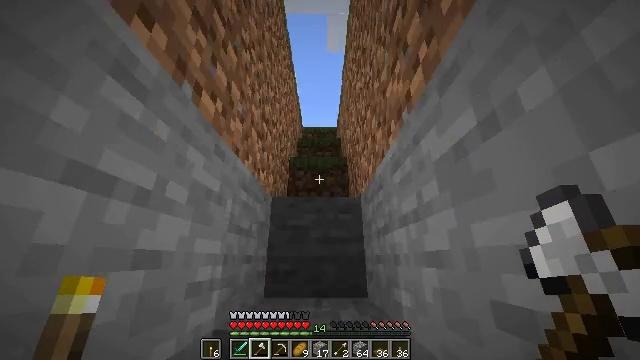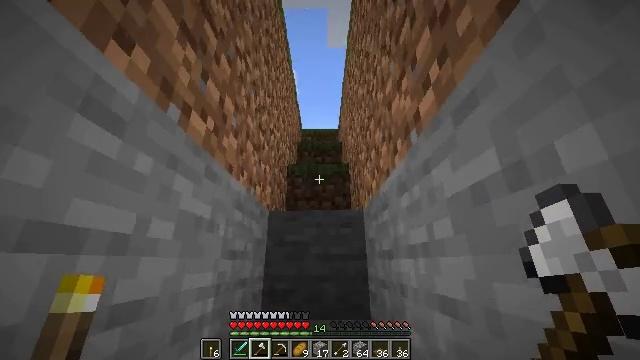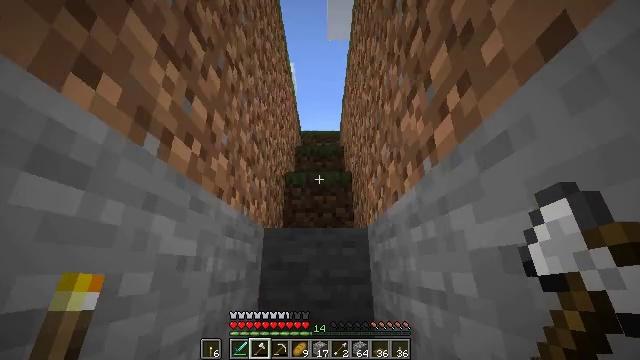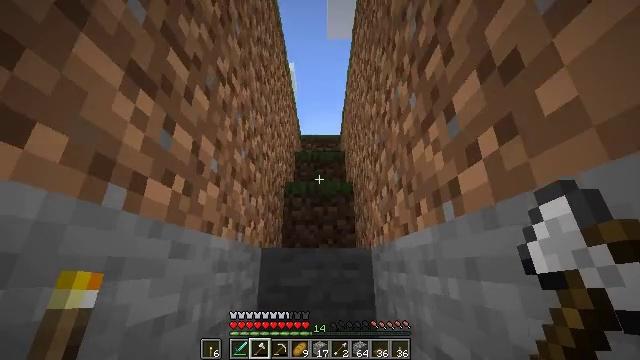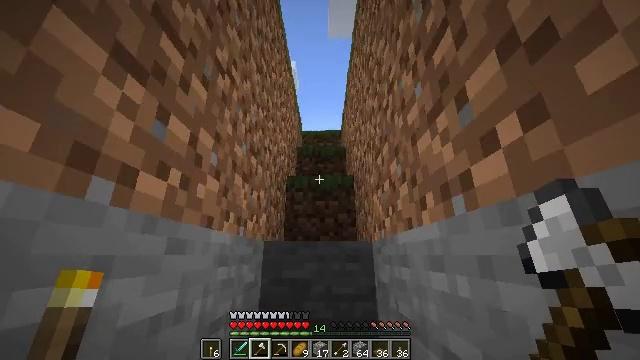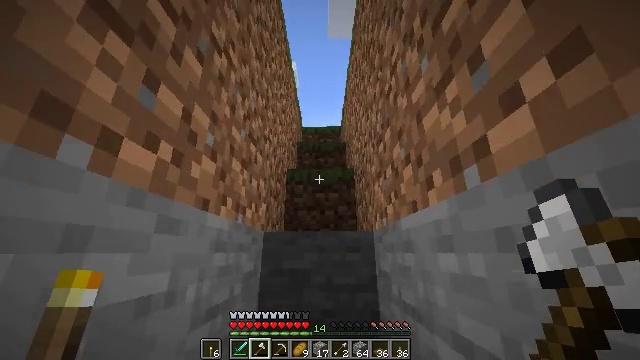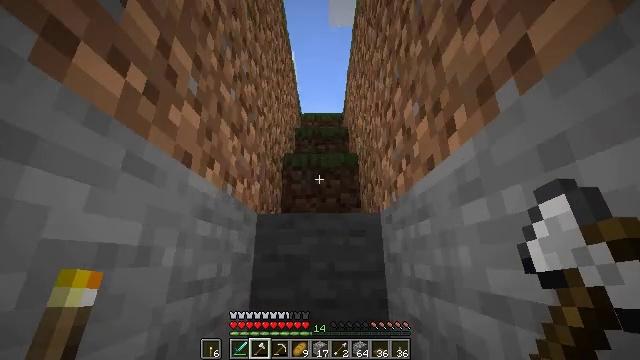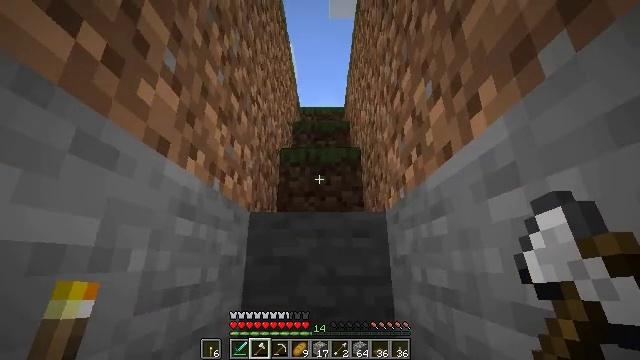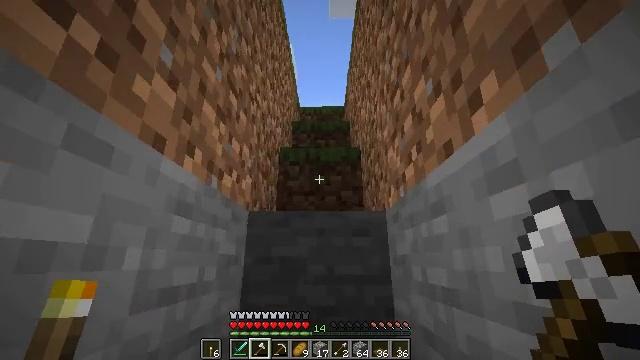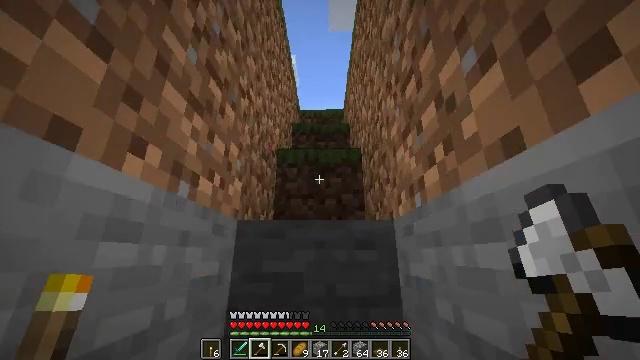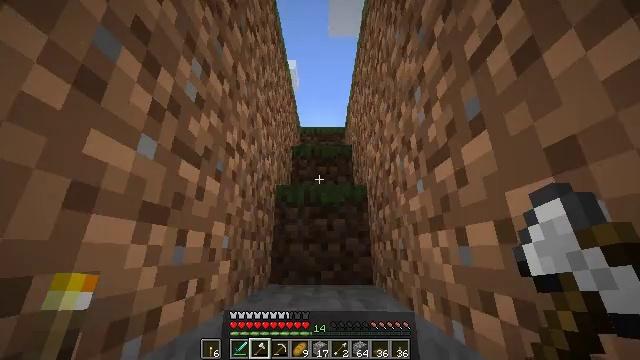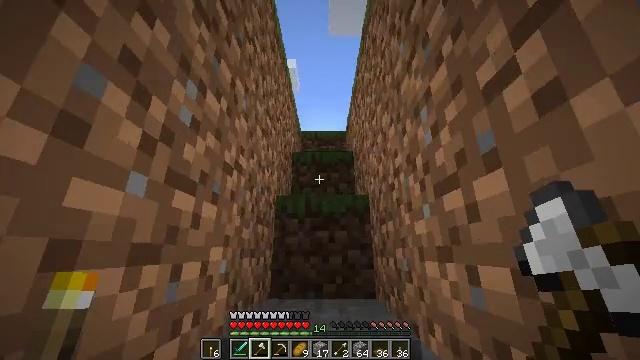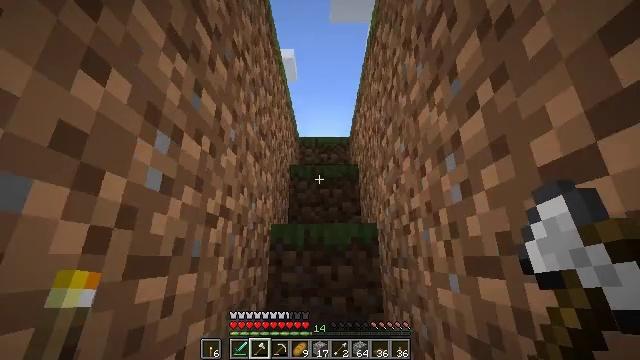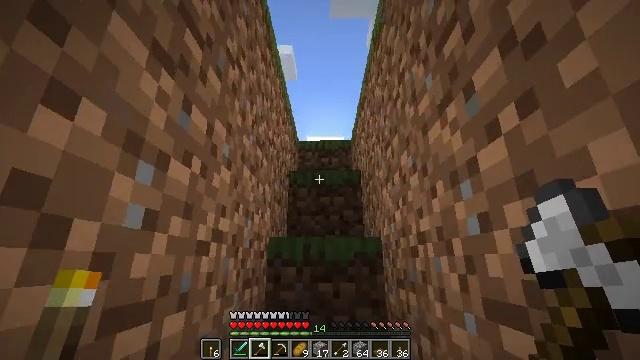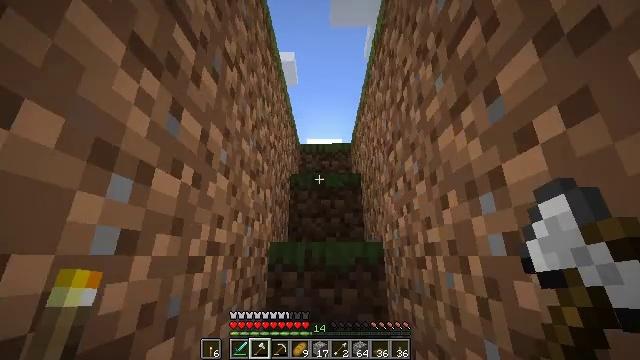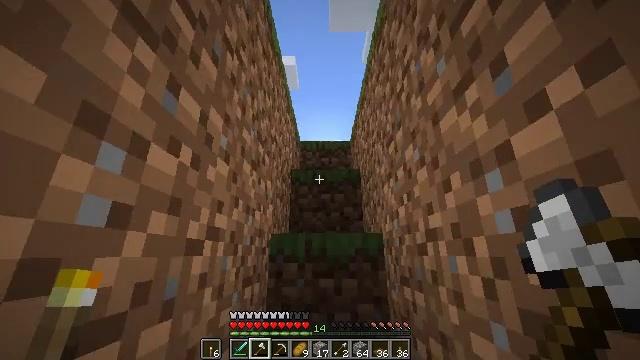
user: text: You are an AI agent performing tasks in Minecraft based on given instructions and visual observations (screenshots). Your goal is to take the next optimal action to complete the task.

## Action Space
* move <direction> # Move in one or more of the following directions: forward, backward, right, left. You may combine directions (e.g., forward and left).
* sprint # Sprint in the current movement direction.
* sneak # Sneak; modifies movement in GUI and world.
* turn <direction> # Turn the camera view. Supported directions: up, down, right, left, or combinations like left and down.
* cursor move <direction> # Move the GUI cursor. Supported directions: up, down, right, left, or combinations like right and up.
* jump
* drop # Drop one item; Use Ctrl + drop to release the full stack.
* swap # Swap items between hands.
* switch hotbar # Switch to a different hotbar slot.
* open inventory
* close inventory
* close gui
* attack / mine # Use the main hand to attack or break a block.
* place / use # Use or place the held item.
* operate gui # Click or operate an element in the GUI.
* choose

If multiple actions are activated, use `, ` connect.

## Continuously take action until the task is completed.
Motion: motion action
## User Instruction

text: Collect the grass block using a shovel.
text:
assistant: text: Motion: move forward, sprint, jump
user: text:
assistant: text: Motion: move forward, sprint, jump
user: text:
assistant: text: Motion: move forward, jump
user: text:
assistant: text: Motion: move forward, turn down, jump
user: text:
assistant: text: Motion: move forward, jump
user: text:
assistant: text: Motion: move forward, jump
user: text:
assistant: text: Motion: move forward, jump
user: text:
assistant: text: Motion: move forward, sprint, jump
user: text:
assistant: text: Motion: move forward, sprint, jump
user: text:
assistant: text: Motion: move forward, sprint, jump
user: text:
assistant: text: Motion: move forward, sprint, jump
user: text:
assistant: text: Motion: move forward, jump
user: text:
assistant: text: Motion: move forward, jump
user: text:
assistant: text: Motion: move forward, jump
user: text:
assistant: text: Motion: move forward, jump
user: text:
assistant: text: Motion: move forward, jump
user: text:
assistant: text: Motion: move forward, sprint, jump
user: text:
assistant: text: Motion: move forward, sprint, jump
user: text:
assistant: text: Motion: move forward, sprint, turn down, jump
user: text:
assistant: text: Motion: move forward, sprint, jump
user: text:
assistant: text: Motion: move forward, jump
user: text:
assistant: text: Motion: move forward, jump
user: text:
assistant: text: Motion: move forward, jump
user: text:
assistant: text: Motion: move forward, jump
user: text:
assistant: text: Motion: move forward, jump
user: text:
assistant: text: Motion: move forward, jump
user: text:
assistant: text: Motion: move forward, turn down, jump
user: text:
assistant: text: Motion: move forward, turn down, jump
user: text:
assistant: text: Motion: move forward, sprint, turn down, jump
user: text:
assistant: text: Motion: move forward, sprint, jump